Field crop: maize
Growth stage: 2
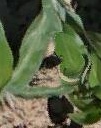
Species: maize